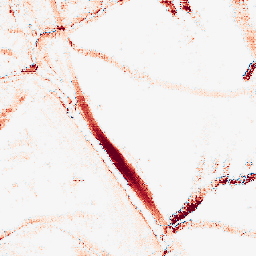
Category: morphological
Decomposition family: morphological_rect
Decomposition parameters: operation: opening
width: 20
height: 10
Upsampling method: regularized
Upsampling parameters: scale: 2
lambda_reg: 0.1
Upsampling scale: 2